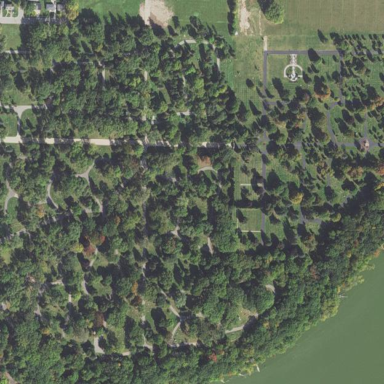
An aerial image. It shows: Cemetery.